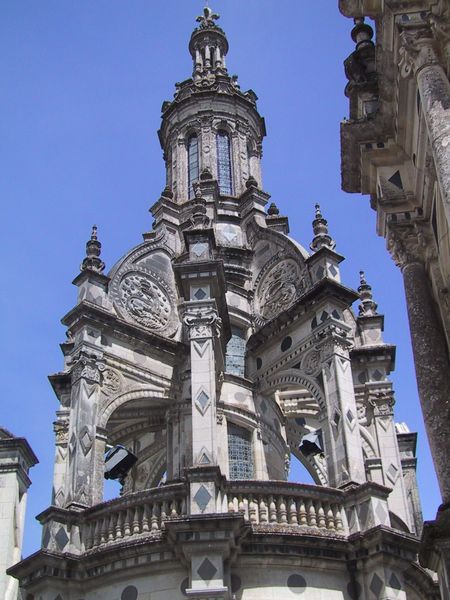
Titel: Schloss von Chambord
Standort: Chambord, Schloß (EU - F); (F Loiretal) (EU - F - Loiretal)
Schlagwörter: blau, himmel, kirchturm, fenster, glas, laterne, licht, pfeiler, stützen, säule, säulen, dach, gebäude, architektur, barock, spitze, stein, kirche, gotik, rund, turm, balkon, relief, klar, bogen, italien, empore, kuppel, detail, verzierung, geländer, galerie, foto, fotografie, bögen, medaillon, türme, balustrade, dom, kuppen, kreise, sonnig, zwickel, kapitell, einlegearbeit, photo, geometrisch, raute, rauten, sims, gesims, voluten, volute, emblem, durchbruch, streben, bau, sakralbau, aufsatz, fesnter, bauwerk, rondell, romanisch, rundgang, barrock, strebwerk, strebebogen, barokk, alkon, bleuer himmel, südalpin, himmelbalu